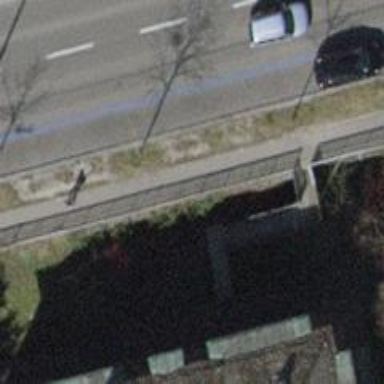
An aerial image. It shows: Road with steps.